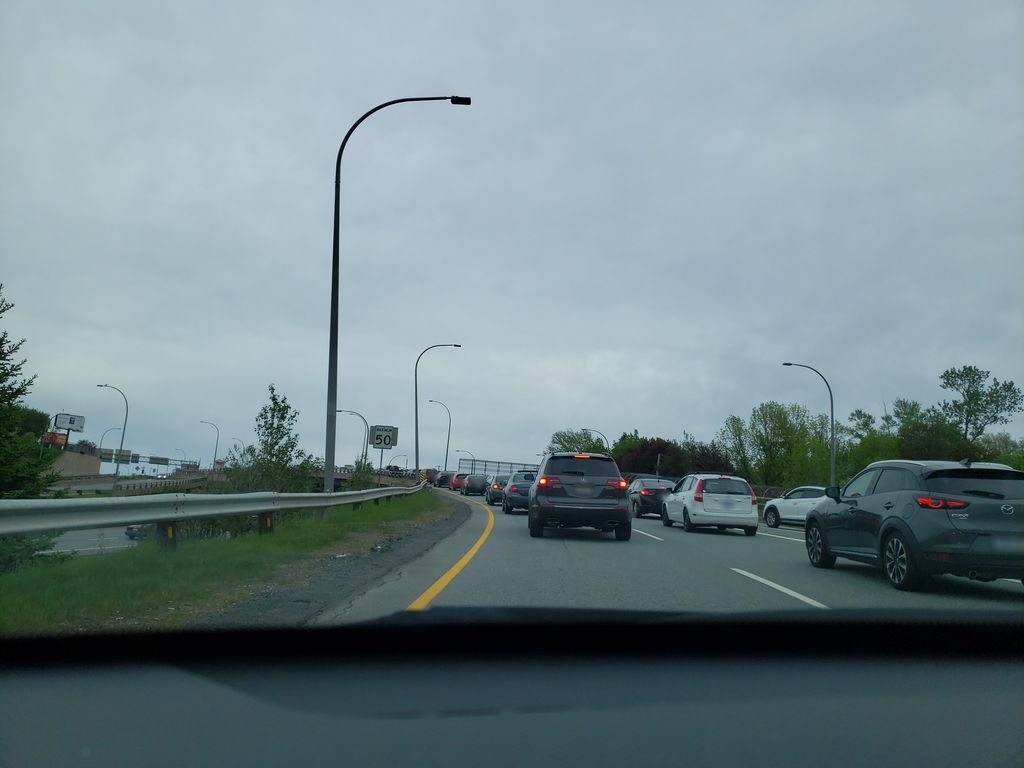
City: halifax